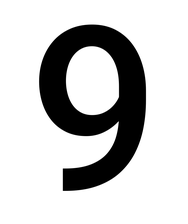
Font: Roboto_Medium